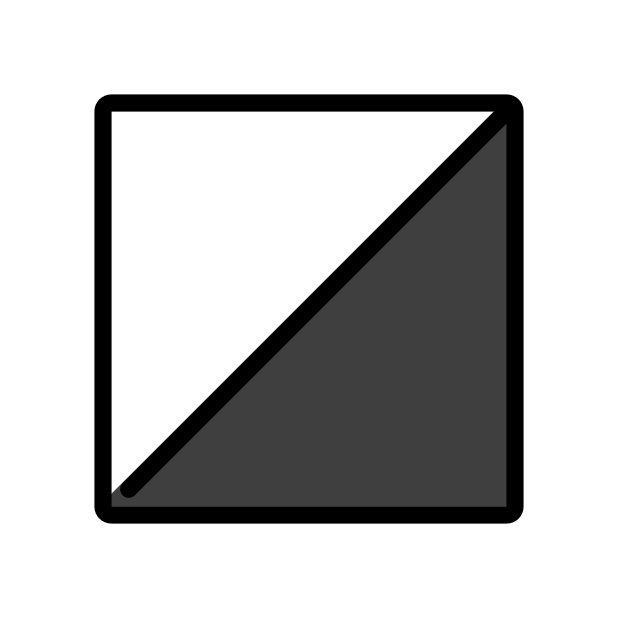
Emoji: ◪
Name: square with lower right diagonal half black
Unicode: 0x25ea